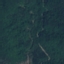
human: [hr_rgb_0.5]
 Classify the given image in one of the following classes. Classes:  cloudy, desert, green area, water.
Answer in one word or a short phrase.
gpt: green area